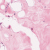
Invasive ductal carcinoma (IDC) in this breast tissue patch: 0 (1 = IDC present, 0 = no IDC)